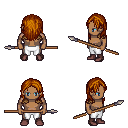
a pixel art fantasy rpg character, male body template, human, dark skin, leather shoulder armor, white pants, brunette long hairstyle, maroon shoes, spear, four views (front, back, left, right), 2x2 character sprite sheet, small pixel art, hard edges, no anti-aliasing